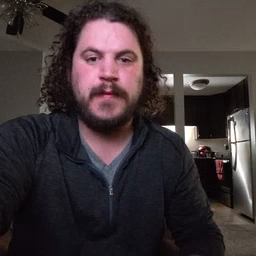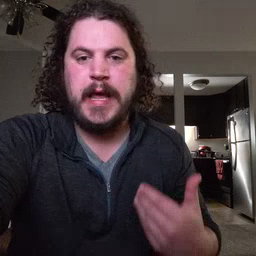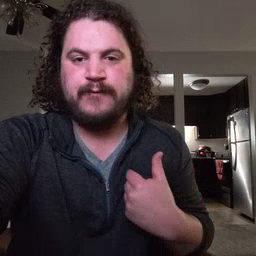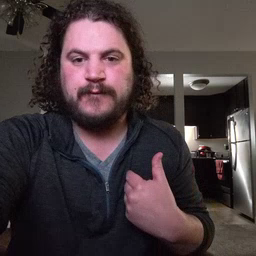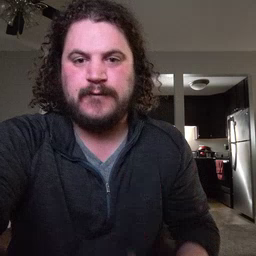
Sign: have